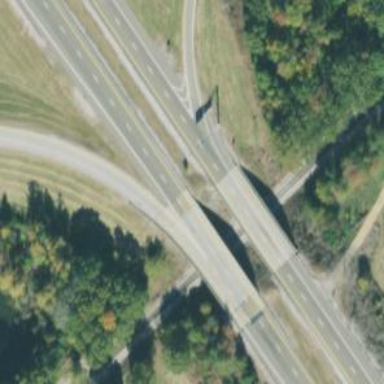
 surfaced with asphalt. It is classified as trunk highway."